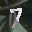
Label: 7